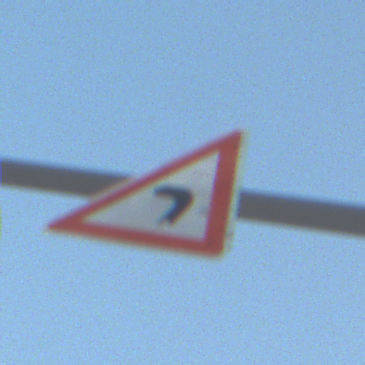
Verkehrszeichen: KurveLinks
Umgebung: Outdoor, Special
Tageszeit: MorningAfternoon
Wetter: Clear
Licht: Natural
Jahreszeit: NotSpecified
Kontrast: HighContrast